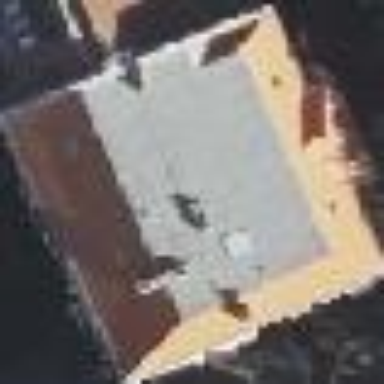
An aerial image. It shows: Apartment building with double saltbox roof shape.